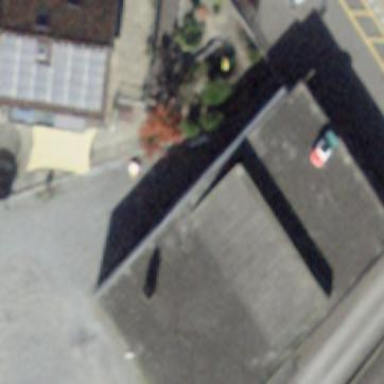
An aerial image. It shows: Retail building.